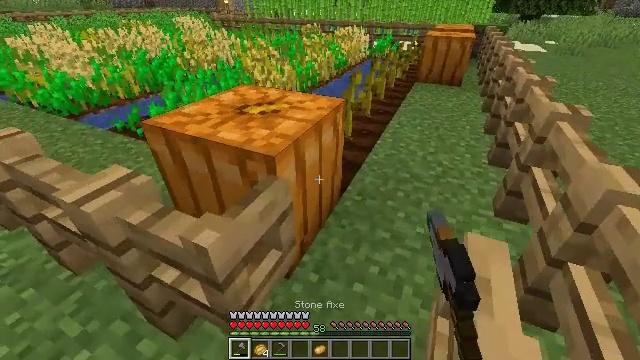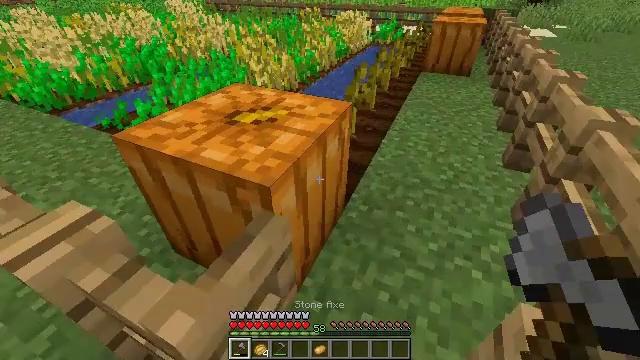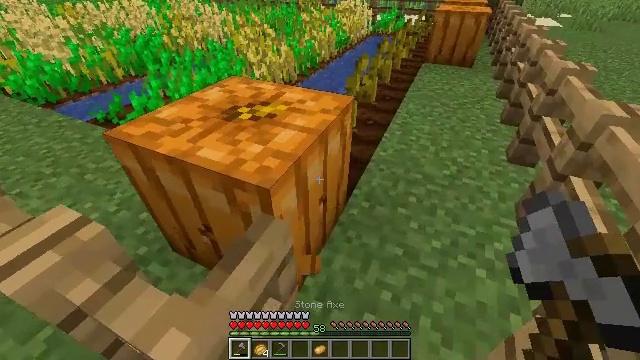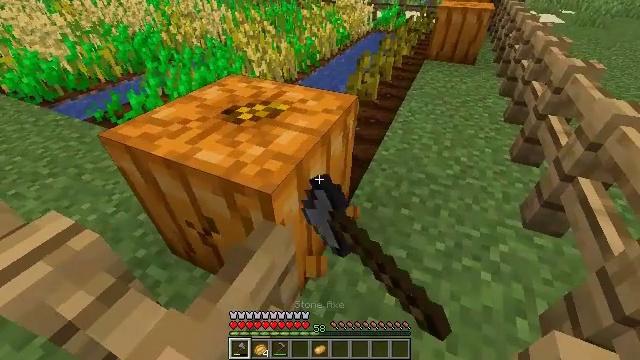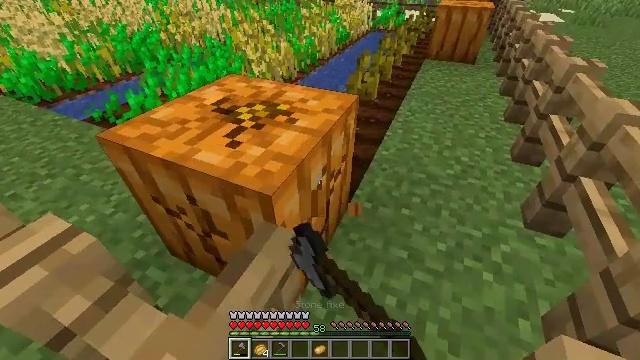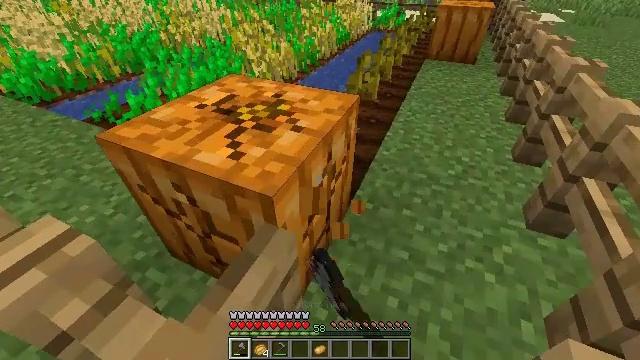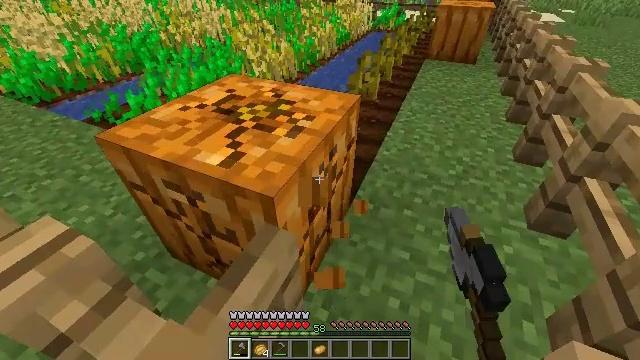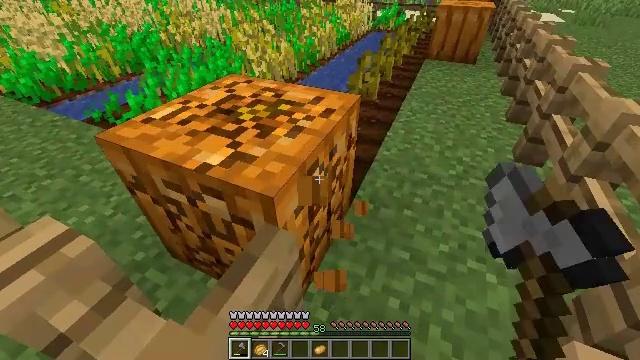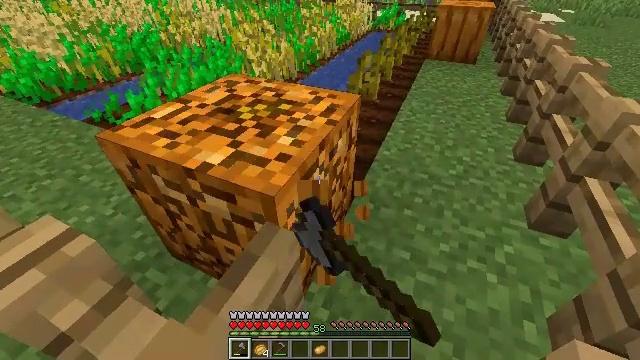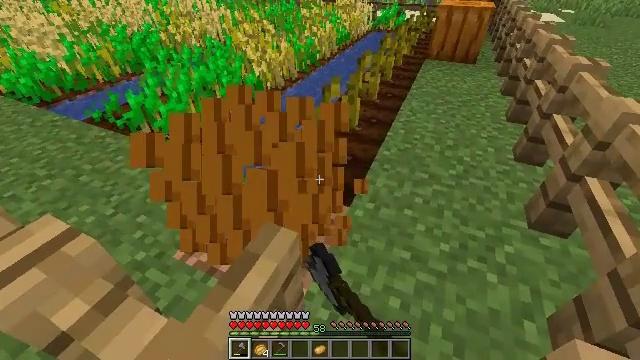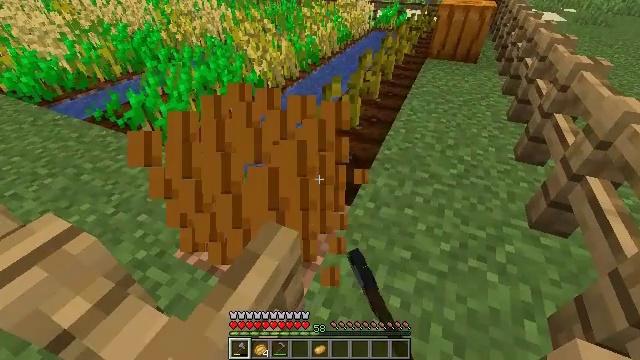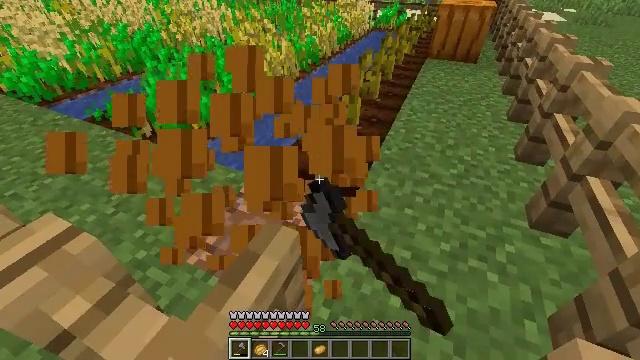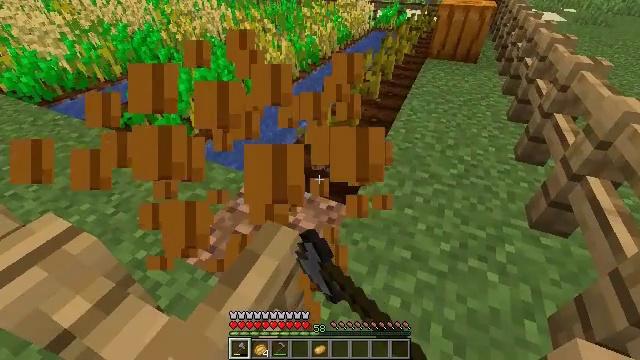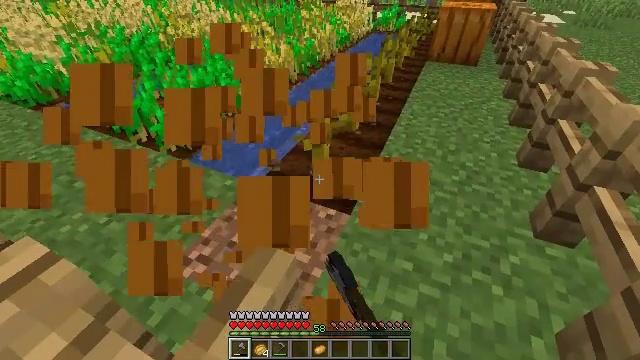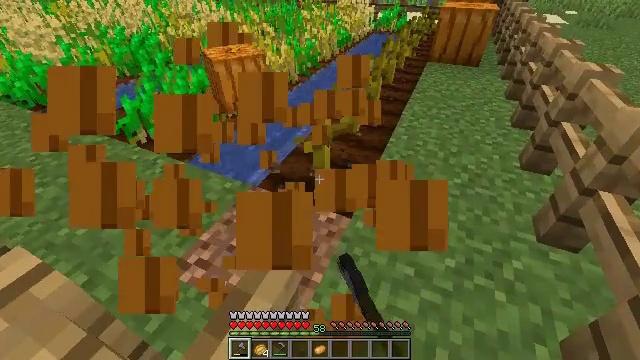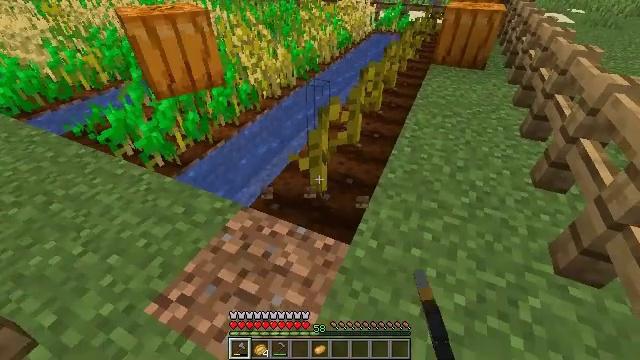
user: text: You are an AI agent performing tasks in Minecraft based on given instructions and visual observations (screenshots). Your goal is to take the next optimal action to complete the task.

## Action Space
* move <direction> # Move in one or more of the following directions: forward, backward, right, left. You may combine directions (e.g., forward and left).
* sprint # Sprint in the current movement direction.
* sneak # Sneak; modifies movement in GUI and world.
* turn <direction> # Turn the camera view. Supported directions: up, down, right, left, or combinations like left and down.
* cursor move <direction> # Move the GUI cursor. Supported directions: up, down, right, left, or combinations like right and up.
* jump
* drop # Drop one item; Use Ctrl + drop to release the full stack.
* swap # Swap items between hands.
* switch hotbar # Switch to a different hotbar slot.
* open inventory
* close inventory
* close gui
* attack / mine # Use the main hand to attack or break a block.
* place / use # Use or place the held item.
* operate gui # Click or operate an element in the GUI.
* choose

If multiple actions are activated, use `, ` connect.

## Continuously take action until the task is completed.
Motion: motion action
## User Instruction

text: Collect the pumpkin by holding left button.
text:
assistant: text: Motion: turn down
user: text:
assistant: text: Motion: turn down, attack / mine
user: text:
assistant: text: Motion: attack / mine
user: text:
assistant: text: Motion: attack / mine
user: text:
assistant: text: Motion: attack / mine
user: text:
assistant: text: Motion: attack / mine
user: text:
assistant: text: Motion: attack / mine
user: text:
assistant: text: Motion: attack / mine
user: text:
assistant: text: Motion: attack / mine
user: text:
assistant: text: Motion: attack / mine
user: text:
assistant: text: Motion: attack / mine
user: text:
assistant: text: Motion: attack / mine
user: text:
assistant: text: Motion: move forward
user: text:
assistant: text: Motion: move forward
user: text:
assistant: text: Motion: move forward
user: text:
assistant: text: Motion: move forward, turn down
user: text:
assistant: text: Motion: move forward, turn right and down
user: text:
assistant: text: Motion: move forward, turn right
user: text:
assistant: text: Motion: move forward, turn right and up
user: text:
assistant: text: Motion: move forward
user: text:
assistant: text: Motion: no_op
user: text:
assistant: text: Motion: no_op
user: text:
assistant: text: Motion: turn right
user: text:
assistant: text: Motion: turn right
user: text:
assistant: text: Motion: turn right and up
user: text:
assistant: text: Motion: move forward, turn right and up
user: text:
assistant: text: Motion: move forward, turn right and up
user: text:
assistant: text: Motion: move forward
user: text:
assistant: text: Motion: move forward
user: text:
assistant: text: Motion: move forward